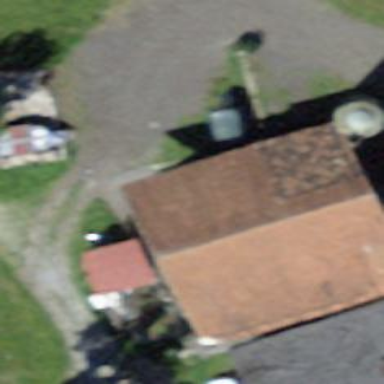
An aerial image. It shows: Barn.